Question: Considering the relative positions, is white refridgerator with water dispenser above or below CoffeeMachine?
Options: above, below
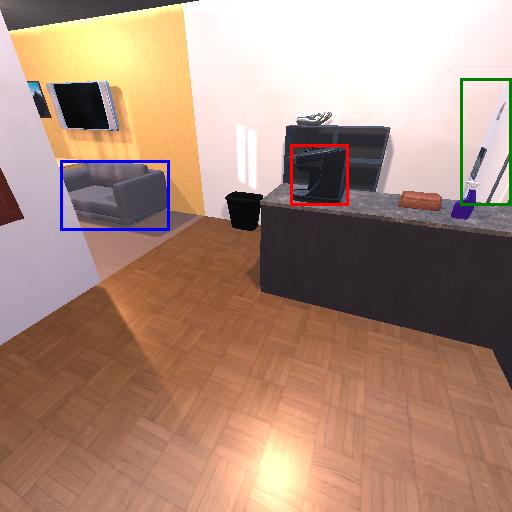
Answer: above